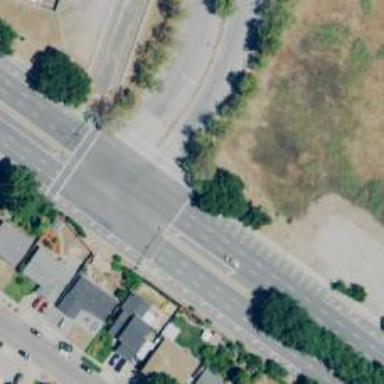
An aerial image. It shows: Solid stop line on the road.